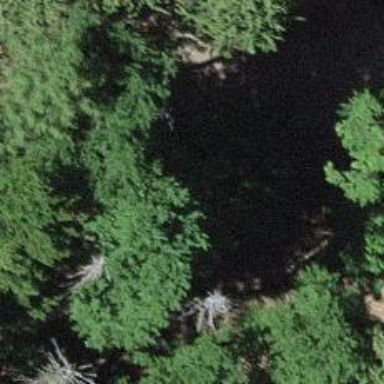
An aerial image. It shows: Culvert tunnel.